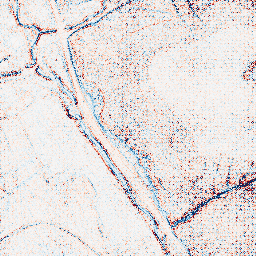
Category: edge_preserving
Decomposition family: bilateral
Decomposition parameters: d: 5
sigma_color: 75
sigma_space: 150
Upsampling method: regularized
Upsampling parameters: scale: 4
lambda_reg: 0.1
Upsampling scale: 4